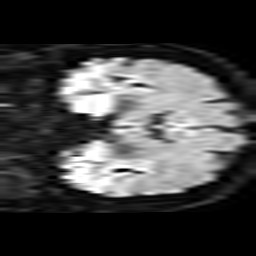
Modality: TRACE
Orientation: coronal
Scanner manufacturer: philips
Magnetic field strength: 3 T
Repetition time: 3.945 s
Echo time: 0.06104 s